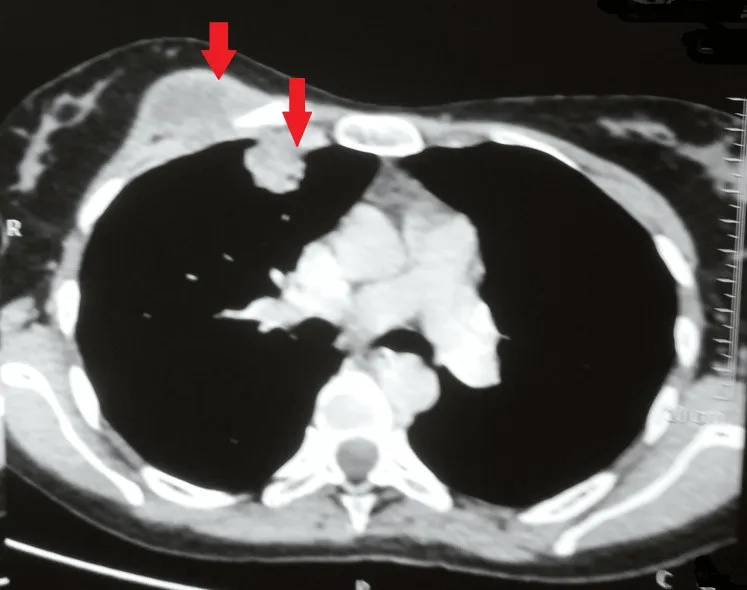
MDCT of the chest showing collection with moderately thick enhancing walls in the right pectoralis muscle. MDCT - multidetector computed tomography.
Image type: radiology (ct)